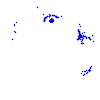
Particle: electron